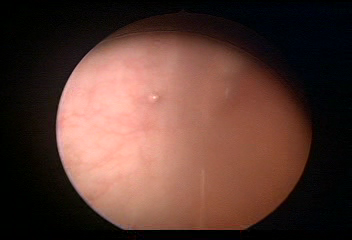
Modality: WLC
Class: Normal mucosa
Bladder cancer association: No